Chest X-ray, PA view. Patient: 69 years old, sex F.
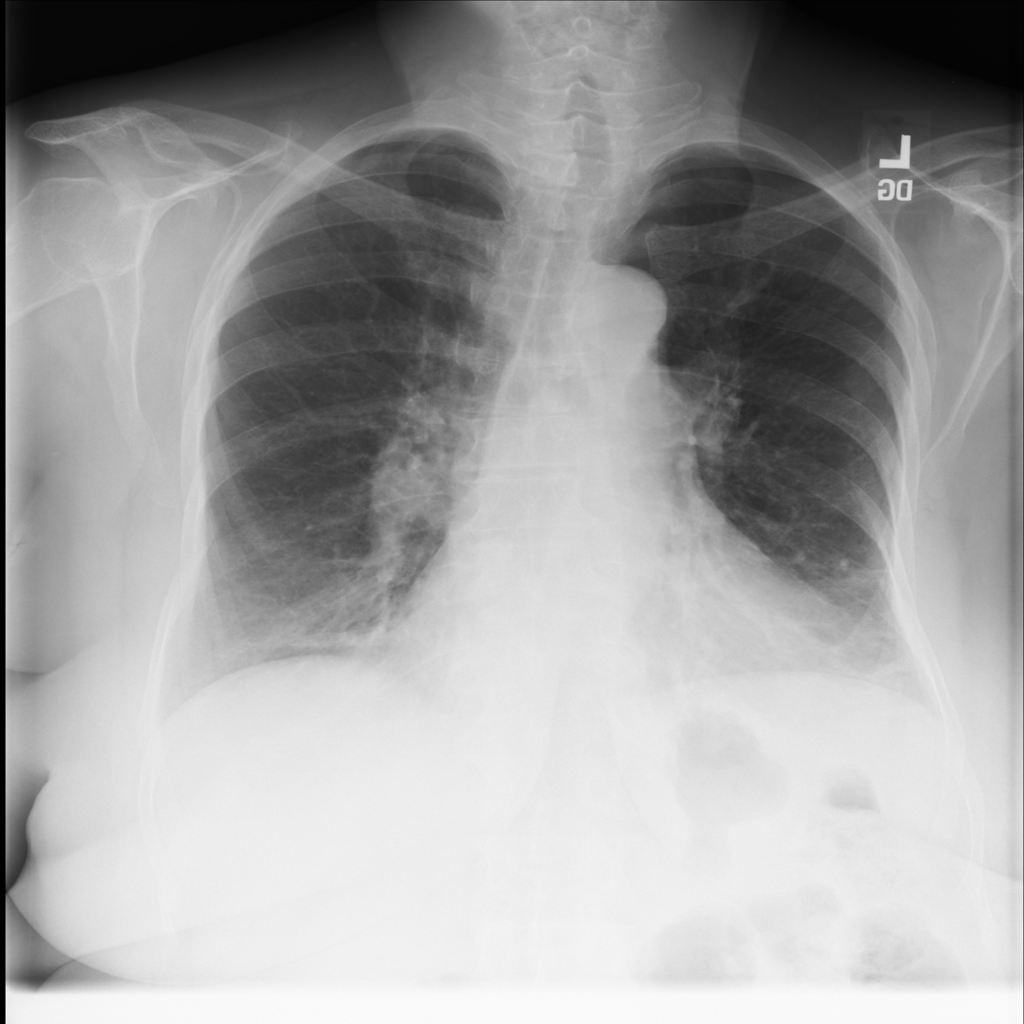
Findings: No Finding